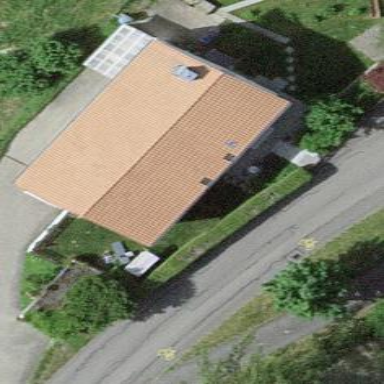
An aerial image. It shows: Residential building.